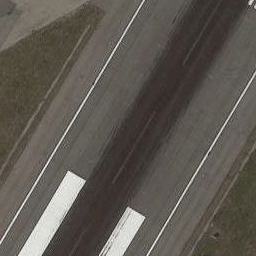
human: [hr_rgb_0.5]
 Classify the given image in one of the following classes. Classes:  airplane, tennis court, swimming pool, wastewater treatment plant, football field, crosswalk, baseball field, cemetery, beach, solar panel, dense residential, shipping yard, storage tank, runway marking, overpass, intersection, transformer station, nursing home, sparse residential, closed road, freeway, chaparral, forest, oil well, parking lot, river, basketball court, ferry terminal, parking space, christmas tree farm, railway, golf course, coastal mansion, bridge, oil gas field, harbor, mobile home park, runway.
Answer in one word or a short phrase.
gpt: runway